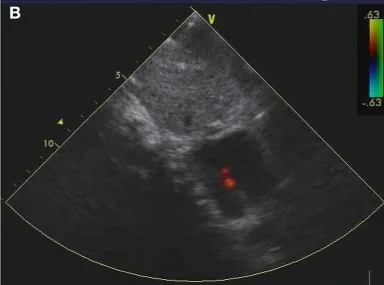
Arrow) was detected preoperatively, and undetectable 1 week post-surgical ligation.
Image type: radiology (ultrasound)